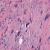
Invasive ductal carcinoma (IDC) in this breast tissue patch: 1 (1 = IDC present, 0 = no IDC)